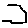
Label: hexagon